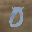
Label: 0